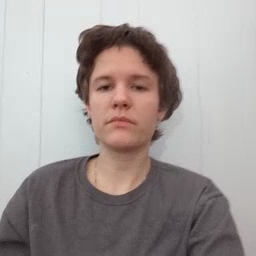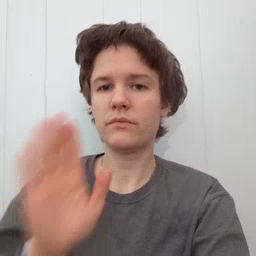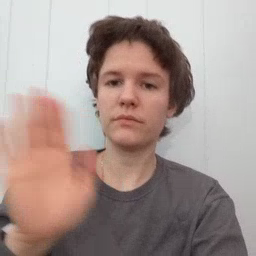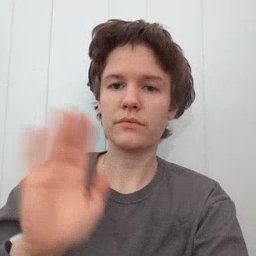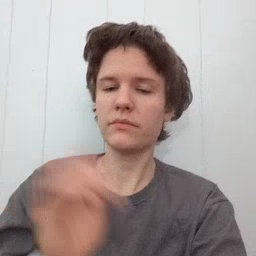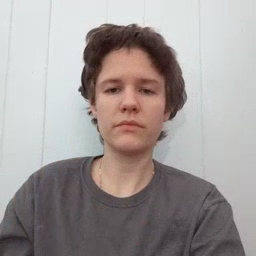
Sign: bye